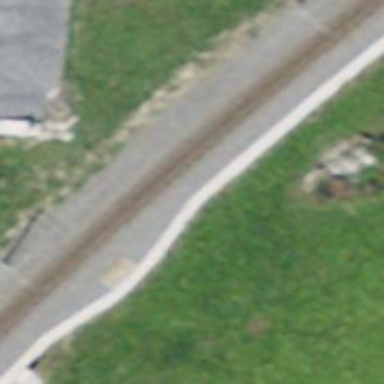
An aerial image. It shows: Narrow-gauge railway with electrified contact line.